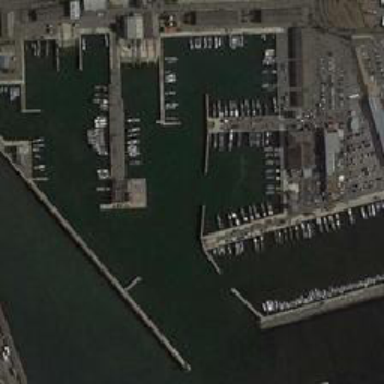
There is a boat moored along the quay in the port with a bank and there is a car parked at the shore .